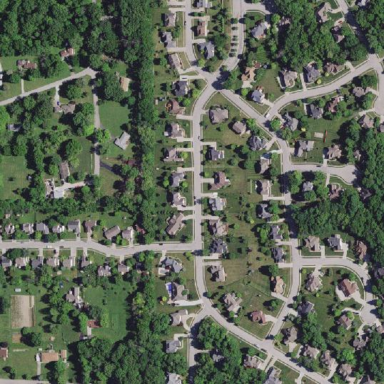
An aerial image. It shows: Residential area.